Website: crate-barrel
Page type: billing-address
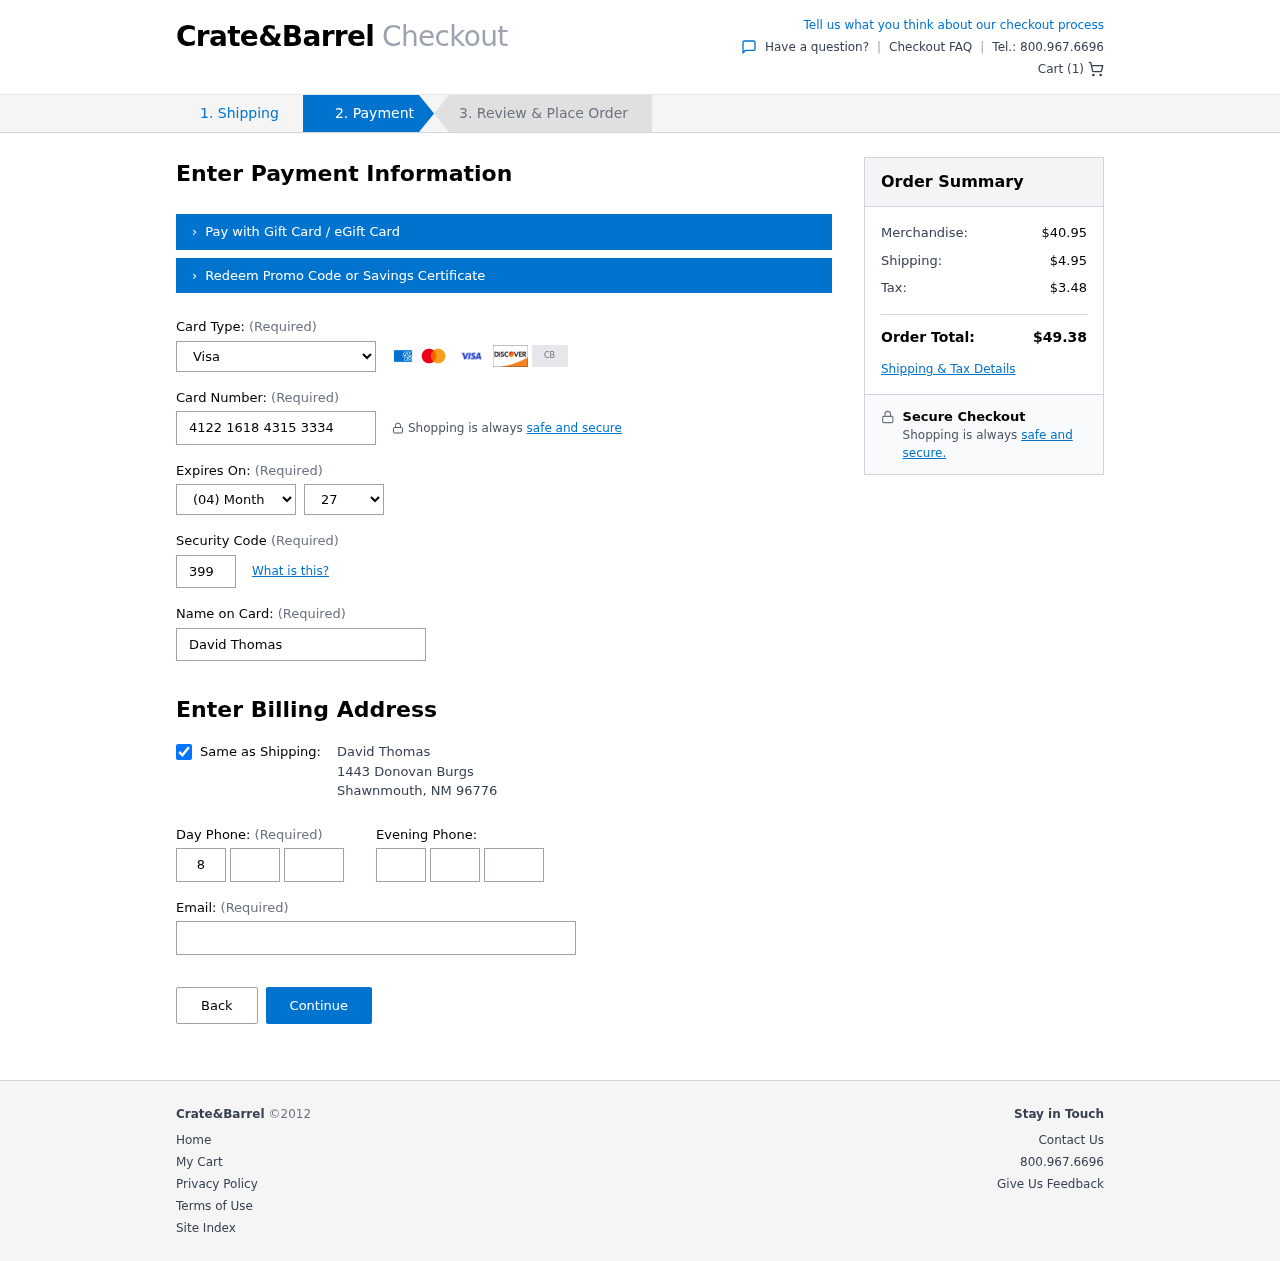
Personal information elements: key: PII_CARD_CVV
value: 399
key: PII_CARD_EXPIRY_MONTH
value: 04
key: PII_CARD_EXPIRY_YEAR
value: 27
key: PII_CARD_NUMBER
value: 4122 1618 4315 3334
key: PII_CARD_TYPE
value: Visa
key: PII_CITY
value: Shawnmouth
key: PII_EMAIL
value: david.thomas@gmail.com
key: PII_FULLNAME
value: David Thomas
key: PII_PHONE_AREA
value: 885
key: PII_PHONE_PREFIX
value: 985
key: PII_PHONE_SUFFIX
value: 6720
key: PII_POSTCODE
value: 96776
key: PII_STATE_ABBR
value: NM
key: PII_STREET
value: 1443 Donovan Burgs
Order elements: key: ORDER_NUM_ITEMS
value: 1
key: ORDER_SUBTOTAL
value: $40.95
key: ORDER_SHIPPING_COST
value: $4.95
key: ORDER_TAX
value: $3.48
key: ORDER_TOTAL
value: $49.38